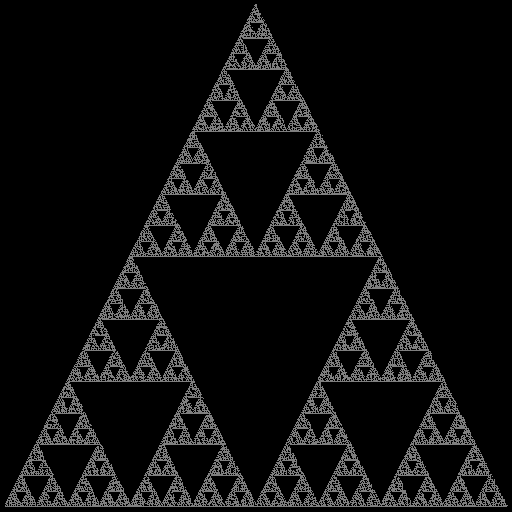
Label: sierpinski_gasket